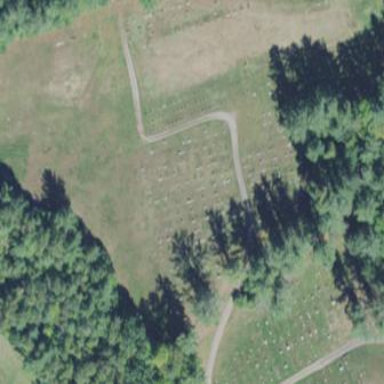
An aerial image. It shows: Cemetery.